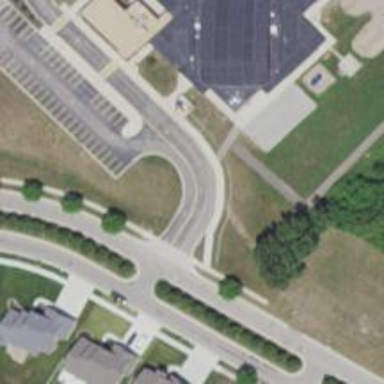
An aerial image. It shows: Entrance to school.